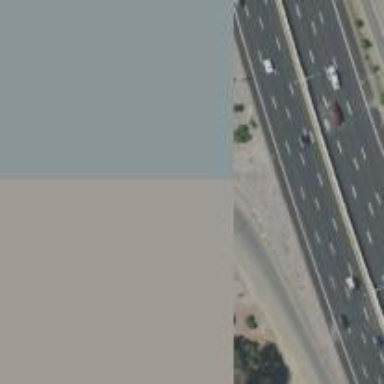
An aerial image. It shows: Motorway link.